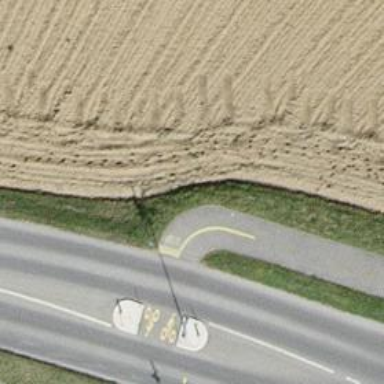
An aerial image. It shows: Asphalt cycleway.